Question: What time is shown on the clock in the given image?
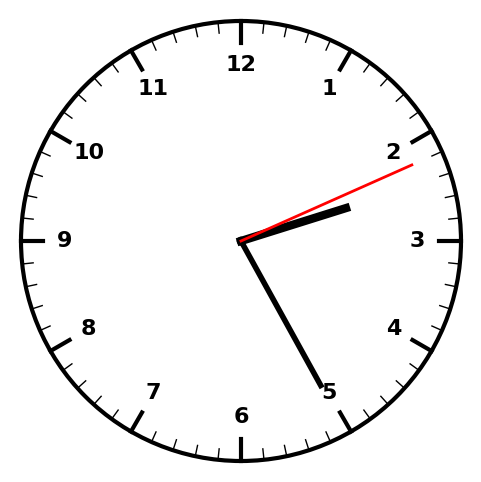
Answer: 02:25:11